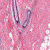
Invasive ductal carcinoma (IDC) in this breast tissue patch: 0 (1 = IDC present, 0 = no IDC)